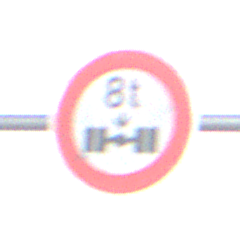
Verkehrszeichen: TatsaechlicheAchslast
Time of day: Midday
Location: Roofed (Beach)
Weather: Overcast
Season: NotSpecified
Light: Natural